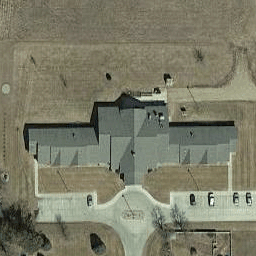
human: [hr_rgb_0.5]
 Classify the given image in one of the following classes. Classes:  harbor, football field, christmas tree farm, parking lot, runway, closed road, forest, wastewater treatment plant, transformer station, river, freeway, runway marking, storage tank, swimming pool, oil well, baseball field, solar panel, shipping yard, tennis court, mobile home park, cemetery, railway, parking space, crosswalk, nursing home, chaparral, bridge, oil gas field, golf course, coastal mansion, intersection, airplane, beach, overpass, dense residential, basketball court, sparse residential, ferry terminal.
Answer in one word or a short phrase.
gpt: nursing home